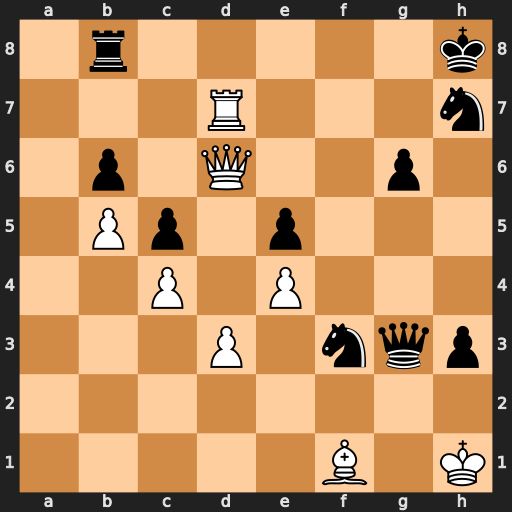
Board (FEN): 1r5k/3R3n/1p1Q2p1/1Pp1p3/2P1P3/3P1nqp/8/5B1K
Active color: w
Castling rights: -
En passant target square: -
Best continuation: Qxb8+ Nf8 Qxf8#